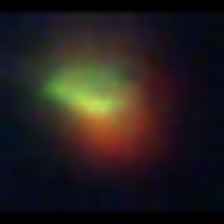
Taxon: NanoPlankton
Group: Other